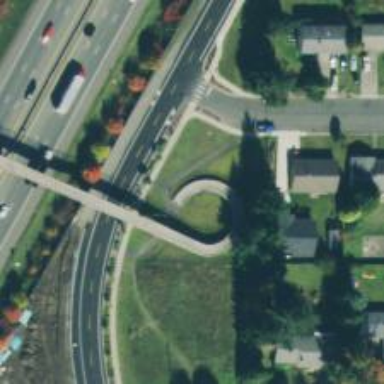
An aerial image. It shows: Footway along the road.